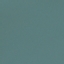
Land use / land cover class: SeaLake